Field crop: maize
Growth stage: 2
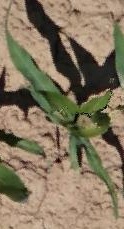
Species: maize